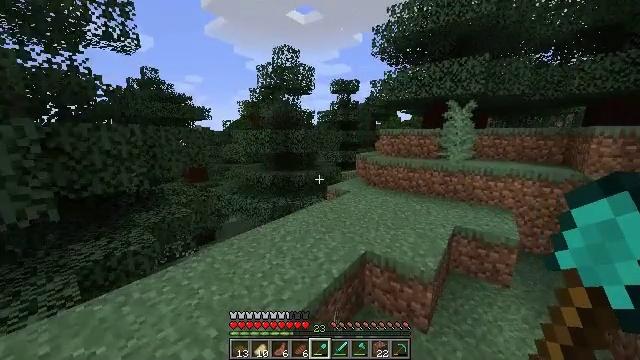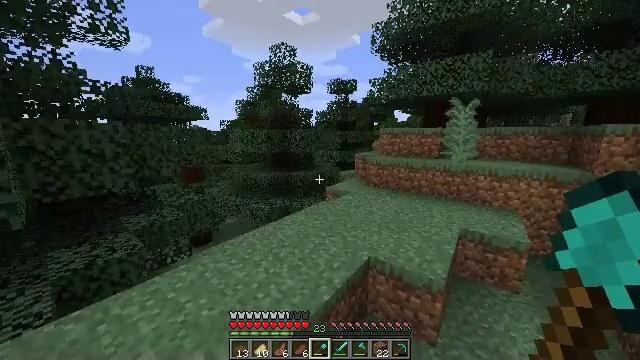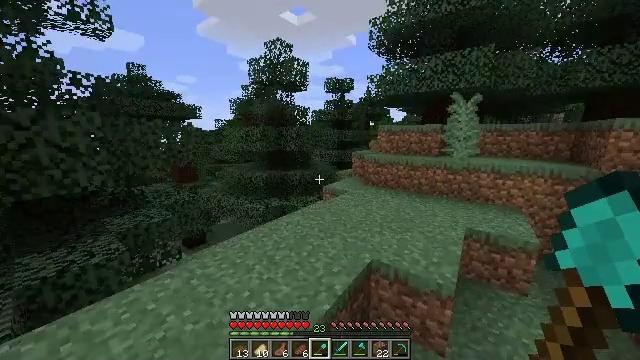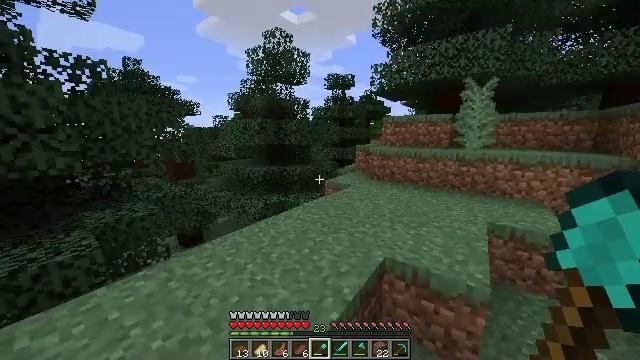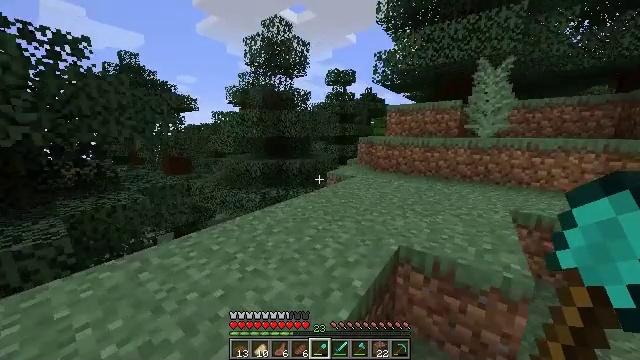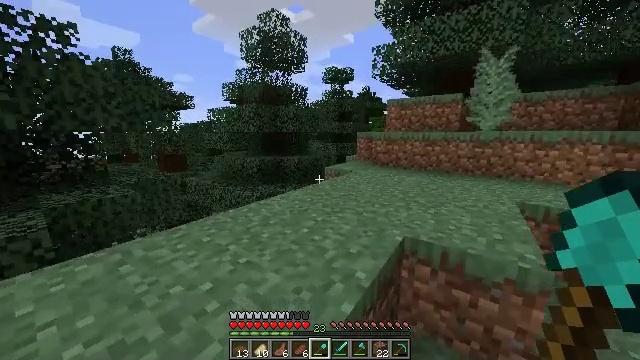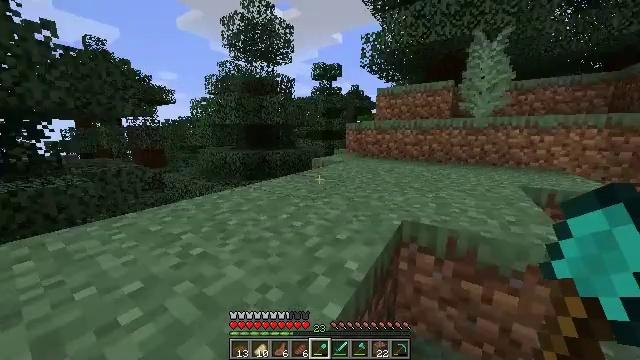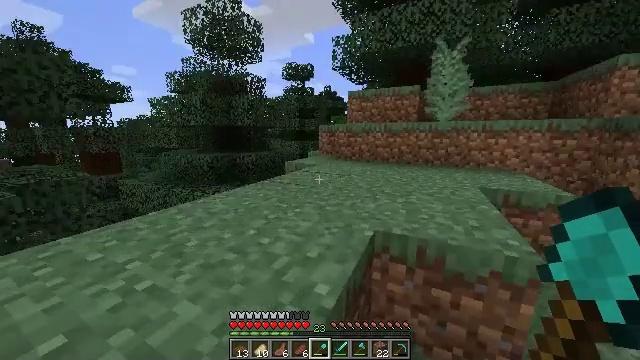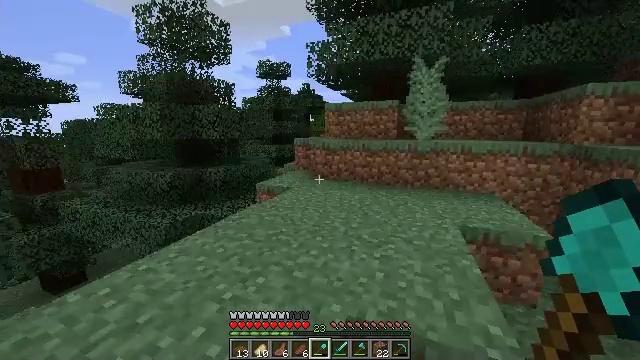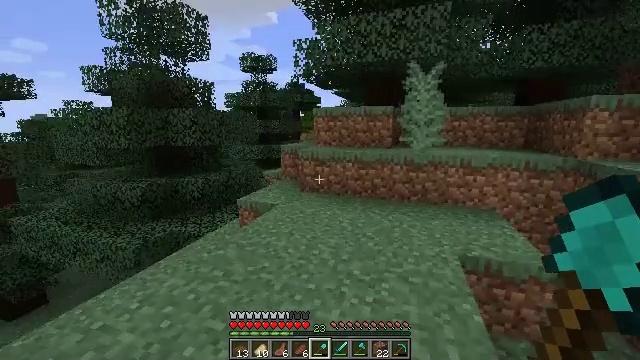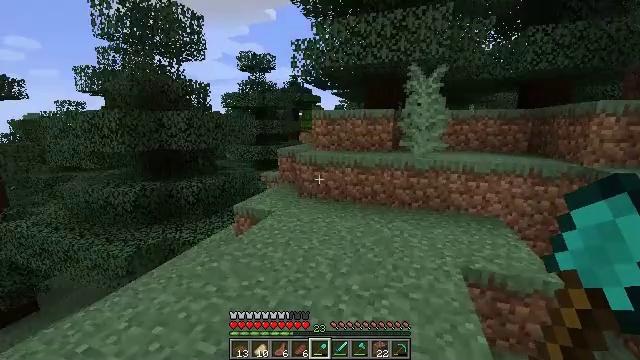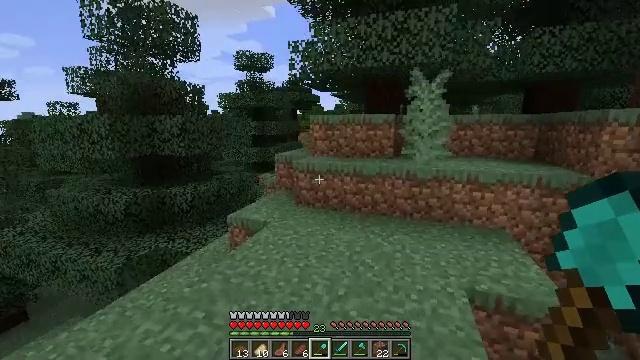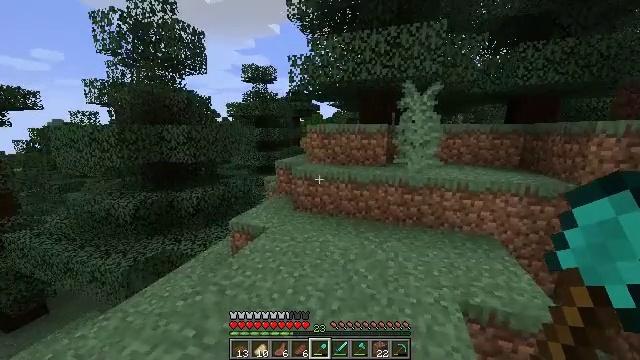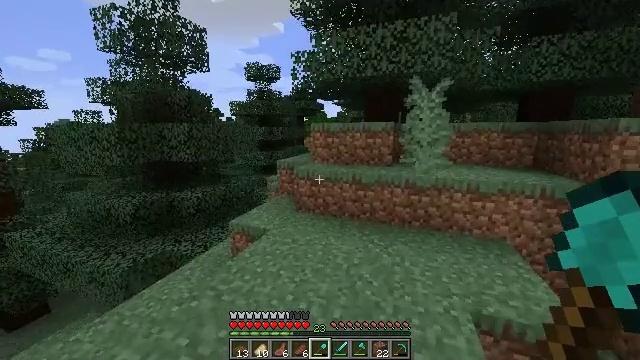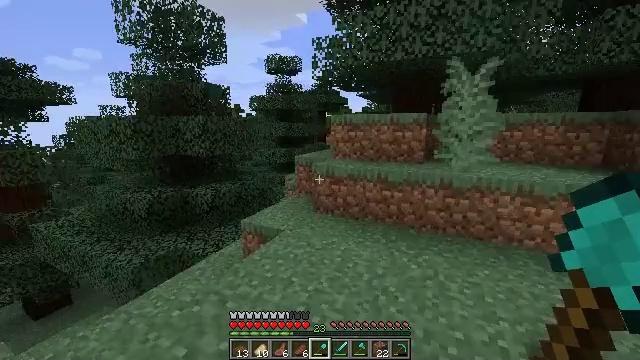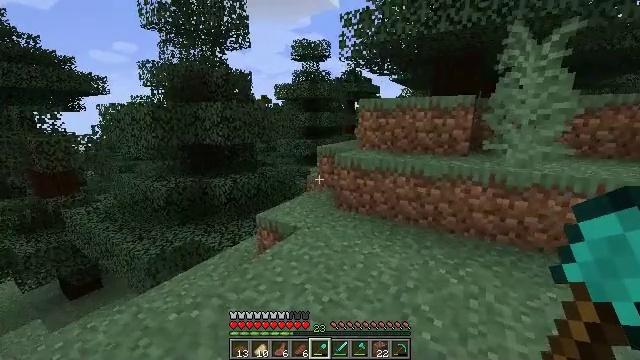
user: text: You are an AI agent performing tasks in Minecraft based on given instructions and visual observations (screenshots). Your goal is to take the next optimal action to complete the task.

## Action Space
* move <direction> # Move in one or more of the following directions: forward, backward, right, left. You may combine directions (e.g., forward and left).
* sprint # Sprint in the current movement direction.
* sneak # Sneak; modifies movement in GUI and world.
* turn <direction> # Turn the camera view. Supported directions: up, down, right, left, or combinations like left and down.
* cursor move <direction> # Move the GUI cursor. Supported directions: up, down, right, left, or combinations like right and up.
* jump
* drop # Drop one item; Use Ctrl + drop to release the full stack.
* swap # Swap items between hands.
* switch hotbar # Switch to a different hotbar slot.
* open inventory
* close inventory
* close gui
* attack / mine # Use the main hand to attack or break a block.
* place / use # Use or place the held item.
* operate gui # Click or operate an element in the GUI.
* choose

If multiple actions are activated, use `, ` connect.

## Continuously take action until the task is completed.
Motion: motion action
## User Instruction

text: Kill the cow.
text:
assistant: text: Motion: move forward, jump
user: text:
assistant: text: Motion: move forward, turn right, jump
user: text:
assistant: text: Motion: move forward, jump
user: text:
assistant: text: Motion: move forward, jump
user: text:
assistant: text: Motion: move forward, sprint, jump
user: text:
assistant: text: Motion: move forward, sprint, turn right, jump
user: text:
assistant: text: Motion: move forward, sprint, turn right, jump
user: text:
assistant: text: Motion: move forward, sprint, turn right, jump
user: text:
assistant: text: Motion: move forward, sprint, turn right, jump
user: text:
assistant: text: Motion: move forward, sprint, jump
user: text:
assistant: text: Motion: move forward, jump
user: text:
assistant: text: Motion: move forward, jump
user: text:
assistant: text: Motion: move forward, turn left, jump
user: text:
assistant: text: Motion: move forward, turn left, jump
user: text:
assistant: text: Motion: move forward, turn left and down, jump
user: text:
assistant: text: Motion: move forward, turn left, jump
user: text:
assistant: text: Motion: move forward, sprint, turn left, jump
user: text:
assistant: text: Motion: move forward, sprint, jump
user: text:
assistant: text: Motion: move forward, sprint, jump
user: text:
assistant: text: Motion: move forward, sprint, jump
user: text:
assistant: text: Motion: move forward
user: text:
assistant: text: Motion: move forward
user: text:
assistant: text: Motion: move forward
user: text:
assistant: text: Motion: move forward
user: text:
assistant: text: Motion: move forward
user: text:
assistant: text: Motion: move forward
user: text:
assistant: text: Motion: move forward and move left, turn right
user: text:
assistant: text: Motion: move forward and move left, turn right
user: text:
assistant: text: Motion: move forward and move left, turn right
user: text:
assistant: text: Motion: move forward and move left, turn right